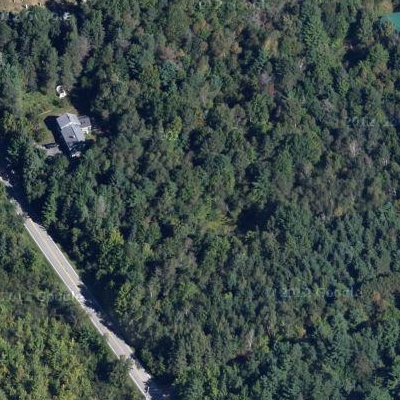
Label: Forest